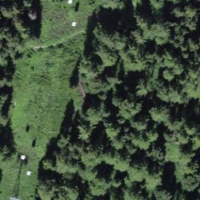
EUNIS habitat code: 43
Species observed at this site:
Nucifraga caryocatactes